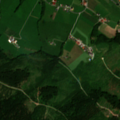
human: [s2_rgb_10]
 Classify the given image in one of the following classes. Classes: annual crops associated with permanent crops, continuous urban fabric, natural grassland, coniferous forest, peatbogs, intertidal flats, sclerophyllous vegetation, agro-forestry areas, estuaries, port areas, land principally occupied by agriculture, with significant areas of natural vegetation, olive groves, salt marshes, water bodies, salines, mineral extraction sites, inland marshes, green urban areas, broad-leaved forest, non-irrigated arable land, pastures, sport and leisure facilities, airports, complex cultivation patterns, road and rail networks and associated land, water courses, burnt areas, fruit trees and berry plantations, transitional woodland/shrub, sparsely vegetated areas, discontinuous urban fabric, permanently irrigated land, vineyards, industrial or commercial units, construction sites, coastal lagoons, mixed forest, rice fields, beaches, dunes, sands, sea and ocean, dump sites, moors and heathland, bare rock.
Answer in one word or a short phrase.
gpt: pastures, complex cultivation patterns, mixed forest, transitional woodland/shrub